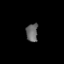
Tissue: prostate
Cell type: Myeloid cells
Senescence score: 0.3247
Nuclear area (px): 211
Mean DAPI intensity: 103.488